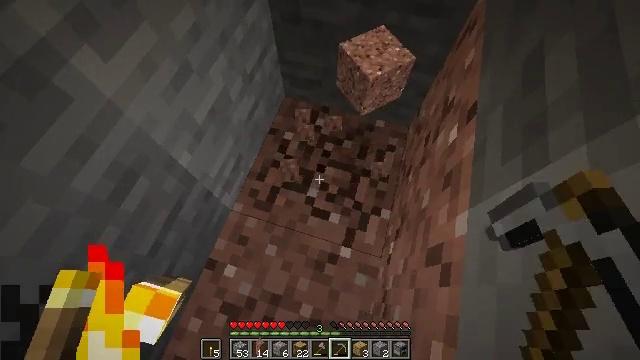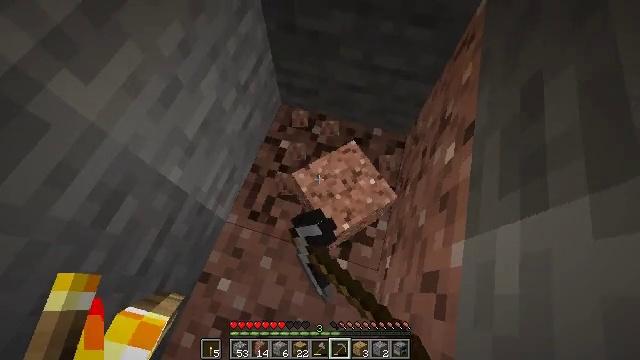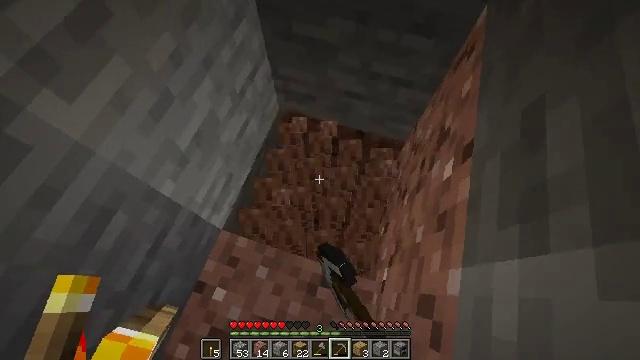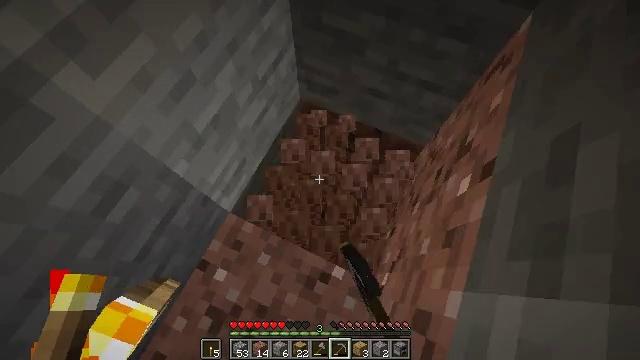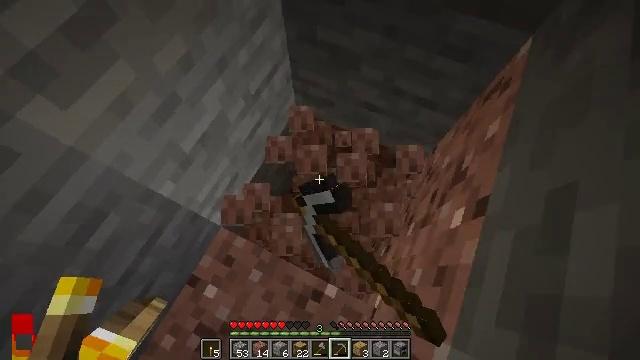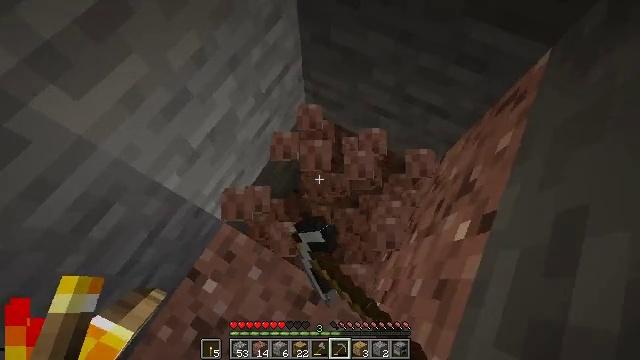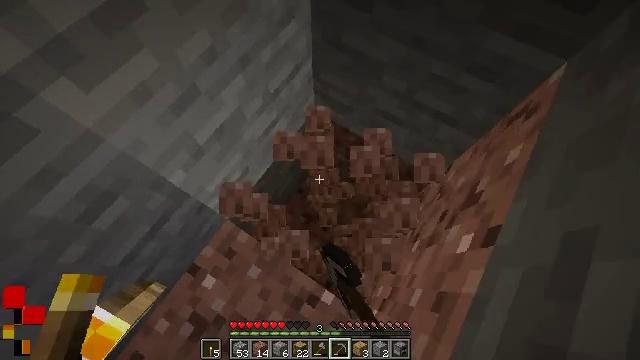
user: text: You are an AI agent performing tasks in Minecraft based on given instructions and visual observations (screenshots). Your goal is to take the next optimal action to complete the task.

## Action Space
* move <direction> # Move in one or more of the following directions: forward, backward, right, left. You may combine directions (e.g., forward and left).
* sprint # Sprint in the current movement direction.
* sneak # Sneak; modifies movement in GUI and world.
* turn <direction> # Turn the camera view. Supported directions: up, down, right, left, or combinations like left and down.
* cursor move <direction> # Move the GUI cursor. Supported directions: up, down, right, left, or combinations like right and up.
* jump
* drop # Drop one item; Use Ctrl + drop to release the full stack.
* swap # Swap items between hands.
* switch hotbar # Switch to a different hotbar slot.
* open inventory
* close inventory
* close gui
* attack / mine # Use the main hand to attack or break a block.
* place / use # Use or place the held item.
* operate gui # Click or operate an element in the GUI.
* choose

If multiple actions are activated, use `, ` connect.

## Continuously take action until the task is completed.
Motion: motion action
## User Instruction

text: Break the granite to collect it.
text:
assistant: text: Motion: move right, attack / mine
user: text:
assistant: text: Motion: move right, attack / mine
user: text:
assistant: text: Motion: move right, turn left and down, attack / mine
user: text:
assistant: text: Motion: attack / mine
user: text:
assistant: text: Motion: turn left, attack / mine
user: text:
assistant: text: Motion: turn left, attack / mine
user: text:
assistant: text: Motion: attack / mine